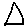
Label: triangle